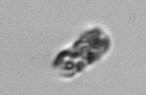
Label: Dactyliosolen_fragilissimus